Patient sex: M
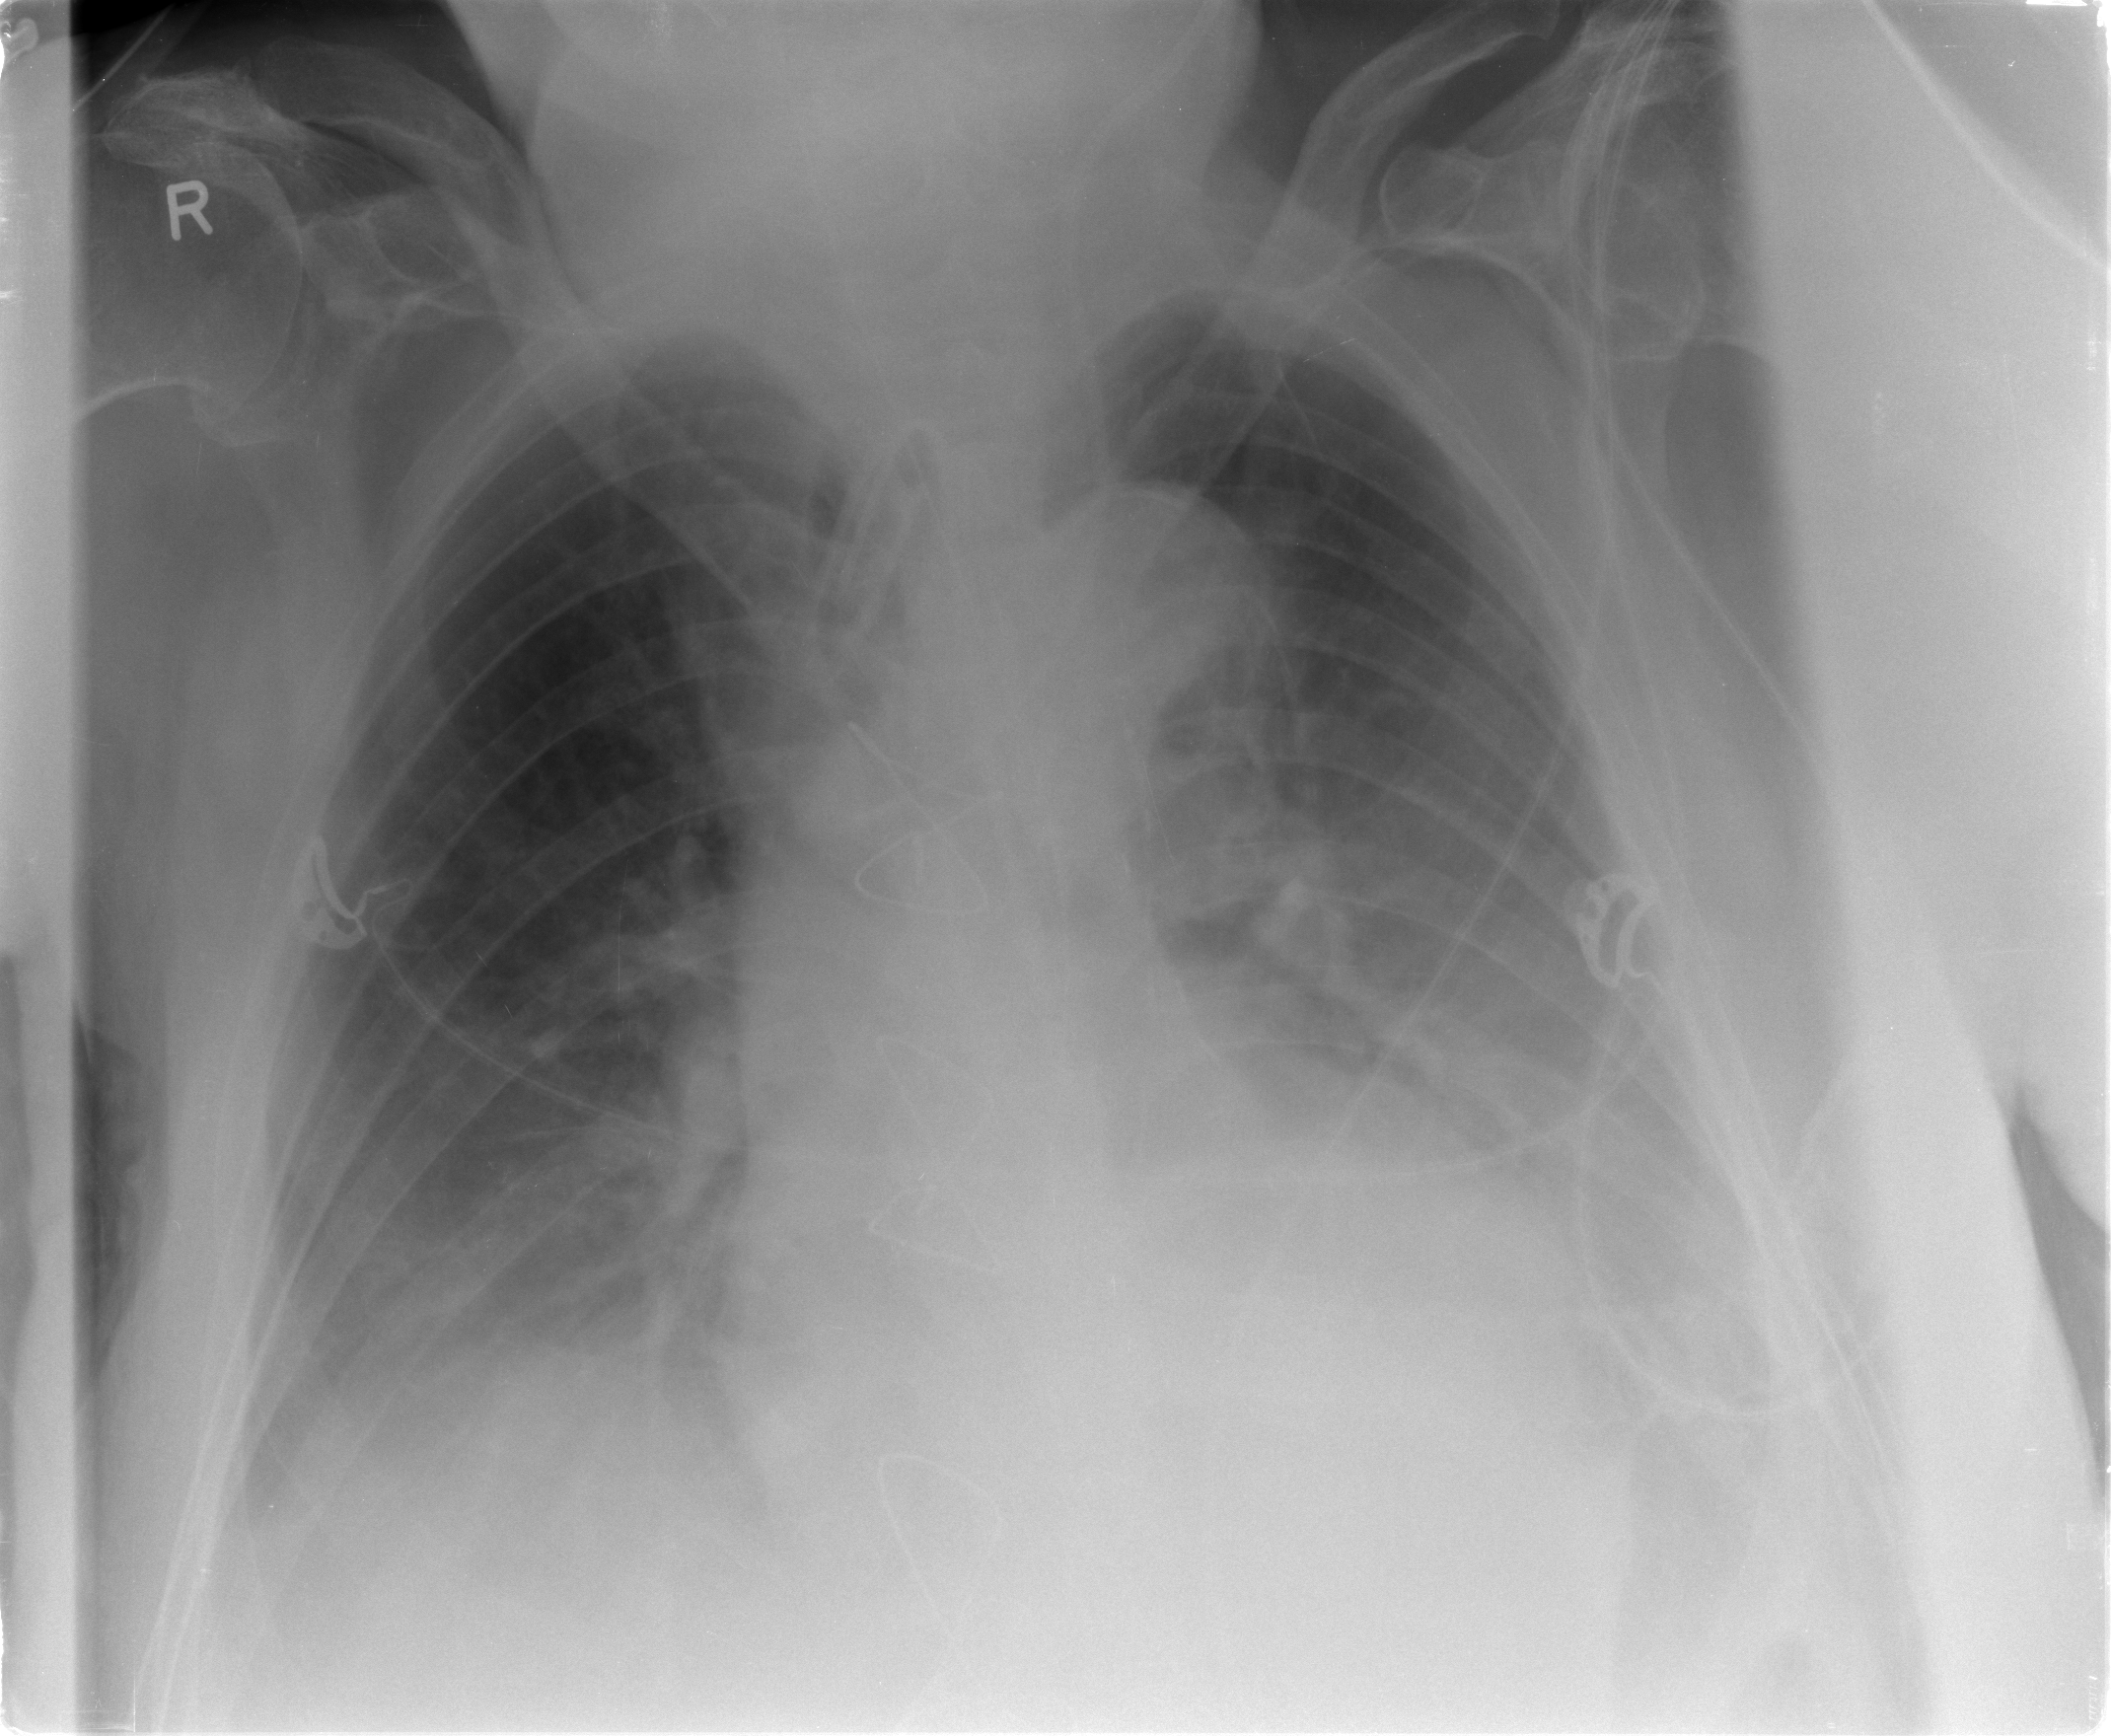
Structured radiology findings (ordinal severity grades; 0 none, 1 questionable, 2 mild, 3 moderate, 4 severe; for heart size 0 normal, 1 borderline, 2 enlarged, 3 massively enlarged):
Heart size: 2
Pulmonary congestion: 2
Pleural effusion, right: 2
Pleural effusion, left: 2
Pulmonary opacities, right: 0
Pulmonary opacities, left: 0
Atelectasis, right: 2
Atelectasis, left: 2